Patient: sex M, age 23
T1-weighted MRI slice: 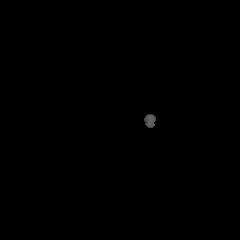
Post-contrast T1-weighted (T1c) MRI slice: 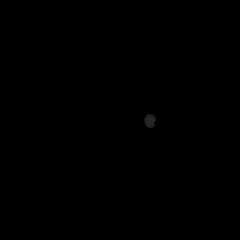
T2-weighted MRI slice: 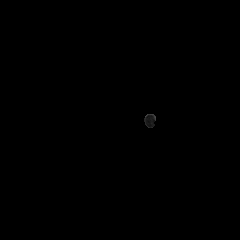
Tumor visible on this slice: no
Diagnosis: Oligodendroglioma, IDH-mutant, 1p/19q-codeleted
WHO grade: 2